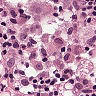
Metastatic tissue present: no